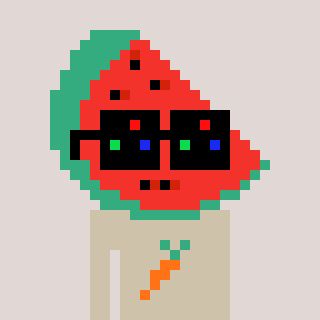
a pixel art character with square black sunglasses, a watermelon-shaped head and a bege-colored body on a warm background